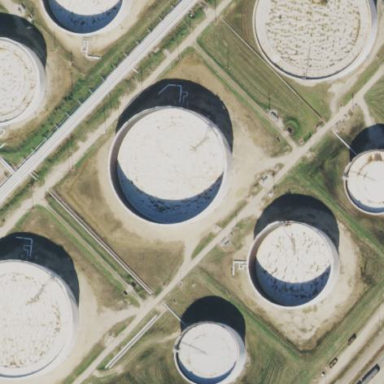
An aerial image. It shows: Building with storage tank.